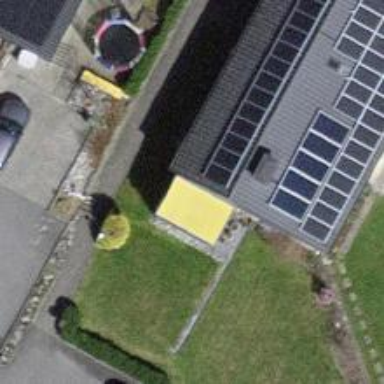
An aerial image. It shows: Solar photovoltaic panel generator.